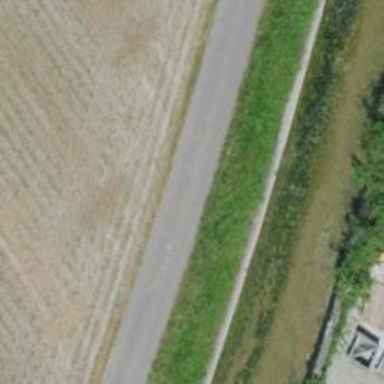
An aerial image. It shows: Asphalt service road suitable for agricultural vehicles.